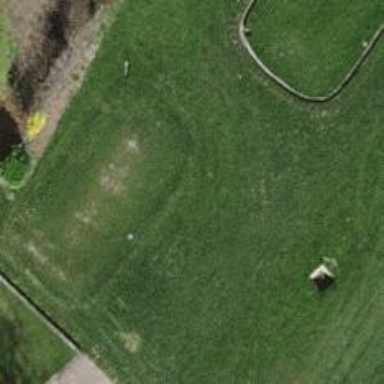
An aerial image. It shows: Golf tee on grassy land.